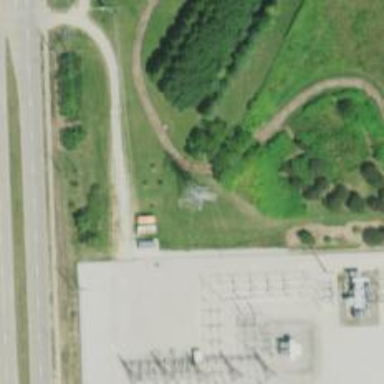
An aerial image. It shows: Lattice structure tower used for power distribution.